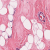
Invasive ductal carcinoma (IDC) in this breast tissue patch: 0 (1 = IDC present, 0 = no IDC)